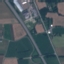
Land use / land cover: Highway